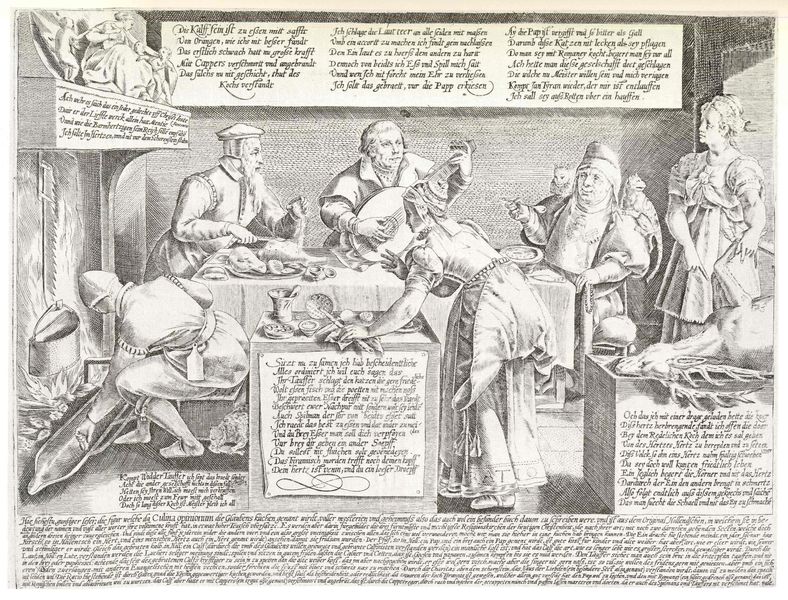
Titel: Dis Kalff fein ist zu essen
Institution: (Seriendruck)
Schlagwörter: feuer, hand, mann, schatten, weiß, frauen, menschen, sitzen, finger, frau, glas, grau, hell, hut, licht, männer, schwarz, tisch, zeichnung, zimmer, hund, tiere, fest, haube, gericht, kappe, arm, kleidung, teller, vollbart, innenraum, interieur, personen, blatt, gitarre, instrumente, musik, renaissance, genre, kamin, engel, beine, topf, bein, schrift, spieler, grafik, graphik, monochrom, querformat, wild, essen, tafel, dick, spielen, inschrift, becher, spiel, schaf, narr, buch, geschirr, druck, druckgraphik, schwarzweiss, radierung, stich, seite, illustration, text, beschriftung, speisen, festmahl, mahl, sims, anrichte, küche, braten, köchin, tischgesellschaft, hirsch, besteck, schneiden, mittelalter, luther, laute, mandoline, abendmahl, kochen, katzen, eimer, maria, kupferstich, küchenszene, eule, kelle, koch, drachen, drache, kessel, feuerstelle, herd, latein, schöpflöffel, speise, musikanten, herdfeuer, shrift, hahl, küchenbild, radierunge, mittelaltrer